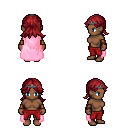
a pixel art fantasy rpg character, female body template, human, dark skin, pink cape, red pants, brunette loose hair, iron tiara, cloth bracers, four views (front, back, left, right), 2x2 character sprite sheet, small pixel art, hard edges, no anti-aliasing